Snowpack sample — Buffalo Mountain, Silverthorne, Colorado, USA (1/25/25, 10:11 AM MST)
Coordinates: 39.6222, -106.1139
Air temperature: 22 °F
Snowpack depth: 110 cm
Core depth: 10 cm
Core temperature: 46.4 °F
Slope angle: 12°, slope face: 102°
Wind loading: high
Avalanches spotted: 0
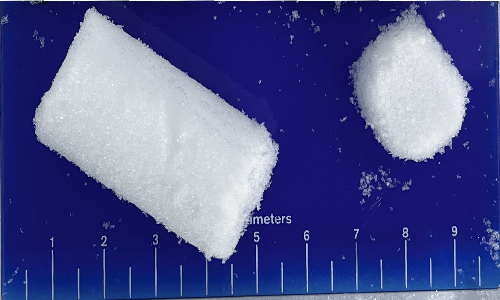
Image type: core
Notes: No avalanches nearby, collected on the outskirts of a fire break 15 meters from the treeline, on way to Buffalo and Red Mountain